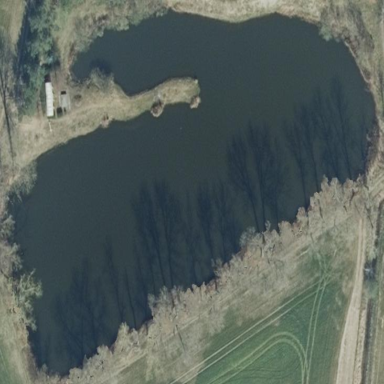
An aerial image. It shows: Pond with natural water.